Question: Database / Trigger Diagram

I am working within an Oracle spatial database and I was wondering if someone could show me a SQL trigger to replace an entire row in table A every time a matching record is updated in table B. So in other words when a record in table B is updated the same record via matching F_ID in table A is replaced with the new data from table B.
The reason for this odd system is due to permission levels via the ArcGIS collector application. We want the field crew to be able to edit all columns through the application--but not be able to create or move any assets. The other major reason is to preserve the integrity of our data model and put all other information in the related table. This particular set up would allow the crews to edit data in the related table without having edit rights to the main table (so they cannot move the location of assets) and then the trigger would update table A with the new data.
Table B is a related table and in reality has more columns than table A and table A is the spatial table with columns only related to the data model.
Forgive my bad trigger I am still learning to work with them and have a limit
understanding how to work with them. I know I have this all wrong and probably need an if statement about if table B F_ID == table A F_ID then replace etc.
Also table B is a many to one relationship with table A. The idea behind this is that table B will keep a record of all the previous assets because we have an asset management software with associated work orders based off another unique T_ID field. The F_ID represents the asset location ID and T_ID is the unique ID for the asset so the asset management software will be able to preserve a link to the old asset for records and analysis.
I would appreciate useful feedback/help and would like to avoid being told what I am attempting is terrible or breaking the norms of database management etc. Please help me and if not at least be nice and constructive. I really appreciate any help that could be offered.
'''
create or replace TRIGGER "REPLACE_RDATA" AFTER INSERT ON TABLE B
FOR EACH ROW
BEGIN
INSERT INTO TABLE A (F_ID,DBH,SPECIES,HEIGHT,FAMILY,NOTES)
VALUES (:new.DBH,:new.SPECIES,:new.HEIGHT,:new.FAMILY,:new.NOTES);
END;
'''
For example:
## Table A
'''
F_ID, DBH, Species, Height, Family, Notes, T_ID
1, 10.5, Acer rubrum, 25, Sapindaceae, Gifted by person xyz, 1
2, 28.2, Carya illinoinensis, 39, Juglandaceae, Next to building 2, 2
3, 26, Pinus virginiana, 52.5, Pinaceae, Planted by xyz for opening celebration, 3
'''
## Table B
'''
F_ID, DBH, Species, Height, Family, Notes, T_ID
1, 10.5, Acer negundo, 25, Sapindaceae, Gifted by person xyz: misidentified, 1
2, 31, Carya illinoinensis, 42, Juglandaceae, Next to building 2, 2
3, 26, Pinus virginiana, 52.5, Pinaceae, Planted by xyz for opening celebration, 3
2, 3, Carya ovata, 15, Juglandaceae, Replaced the pecan tree, 4
'''
## Updated Table A
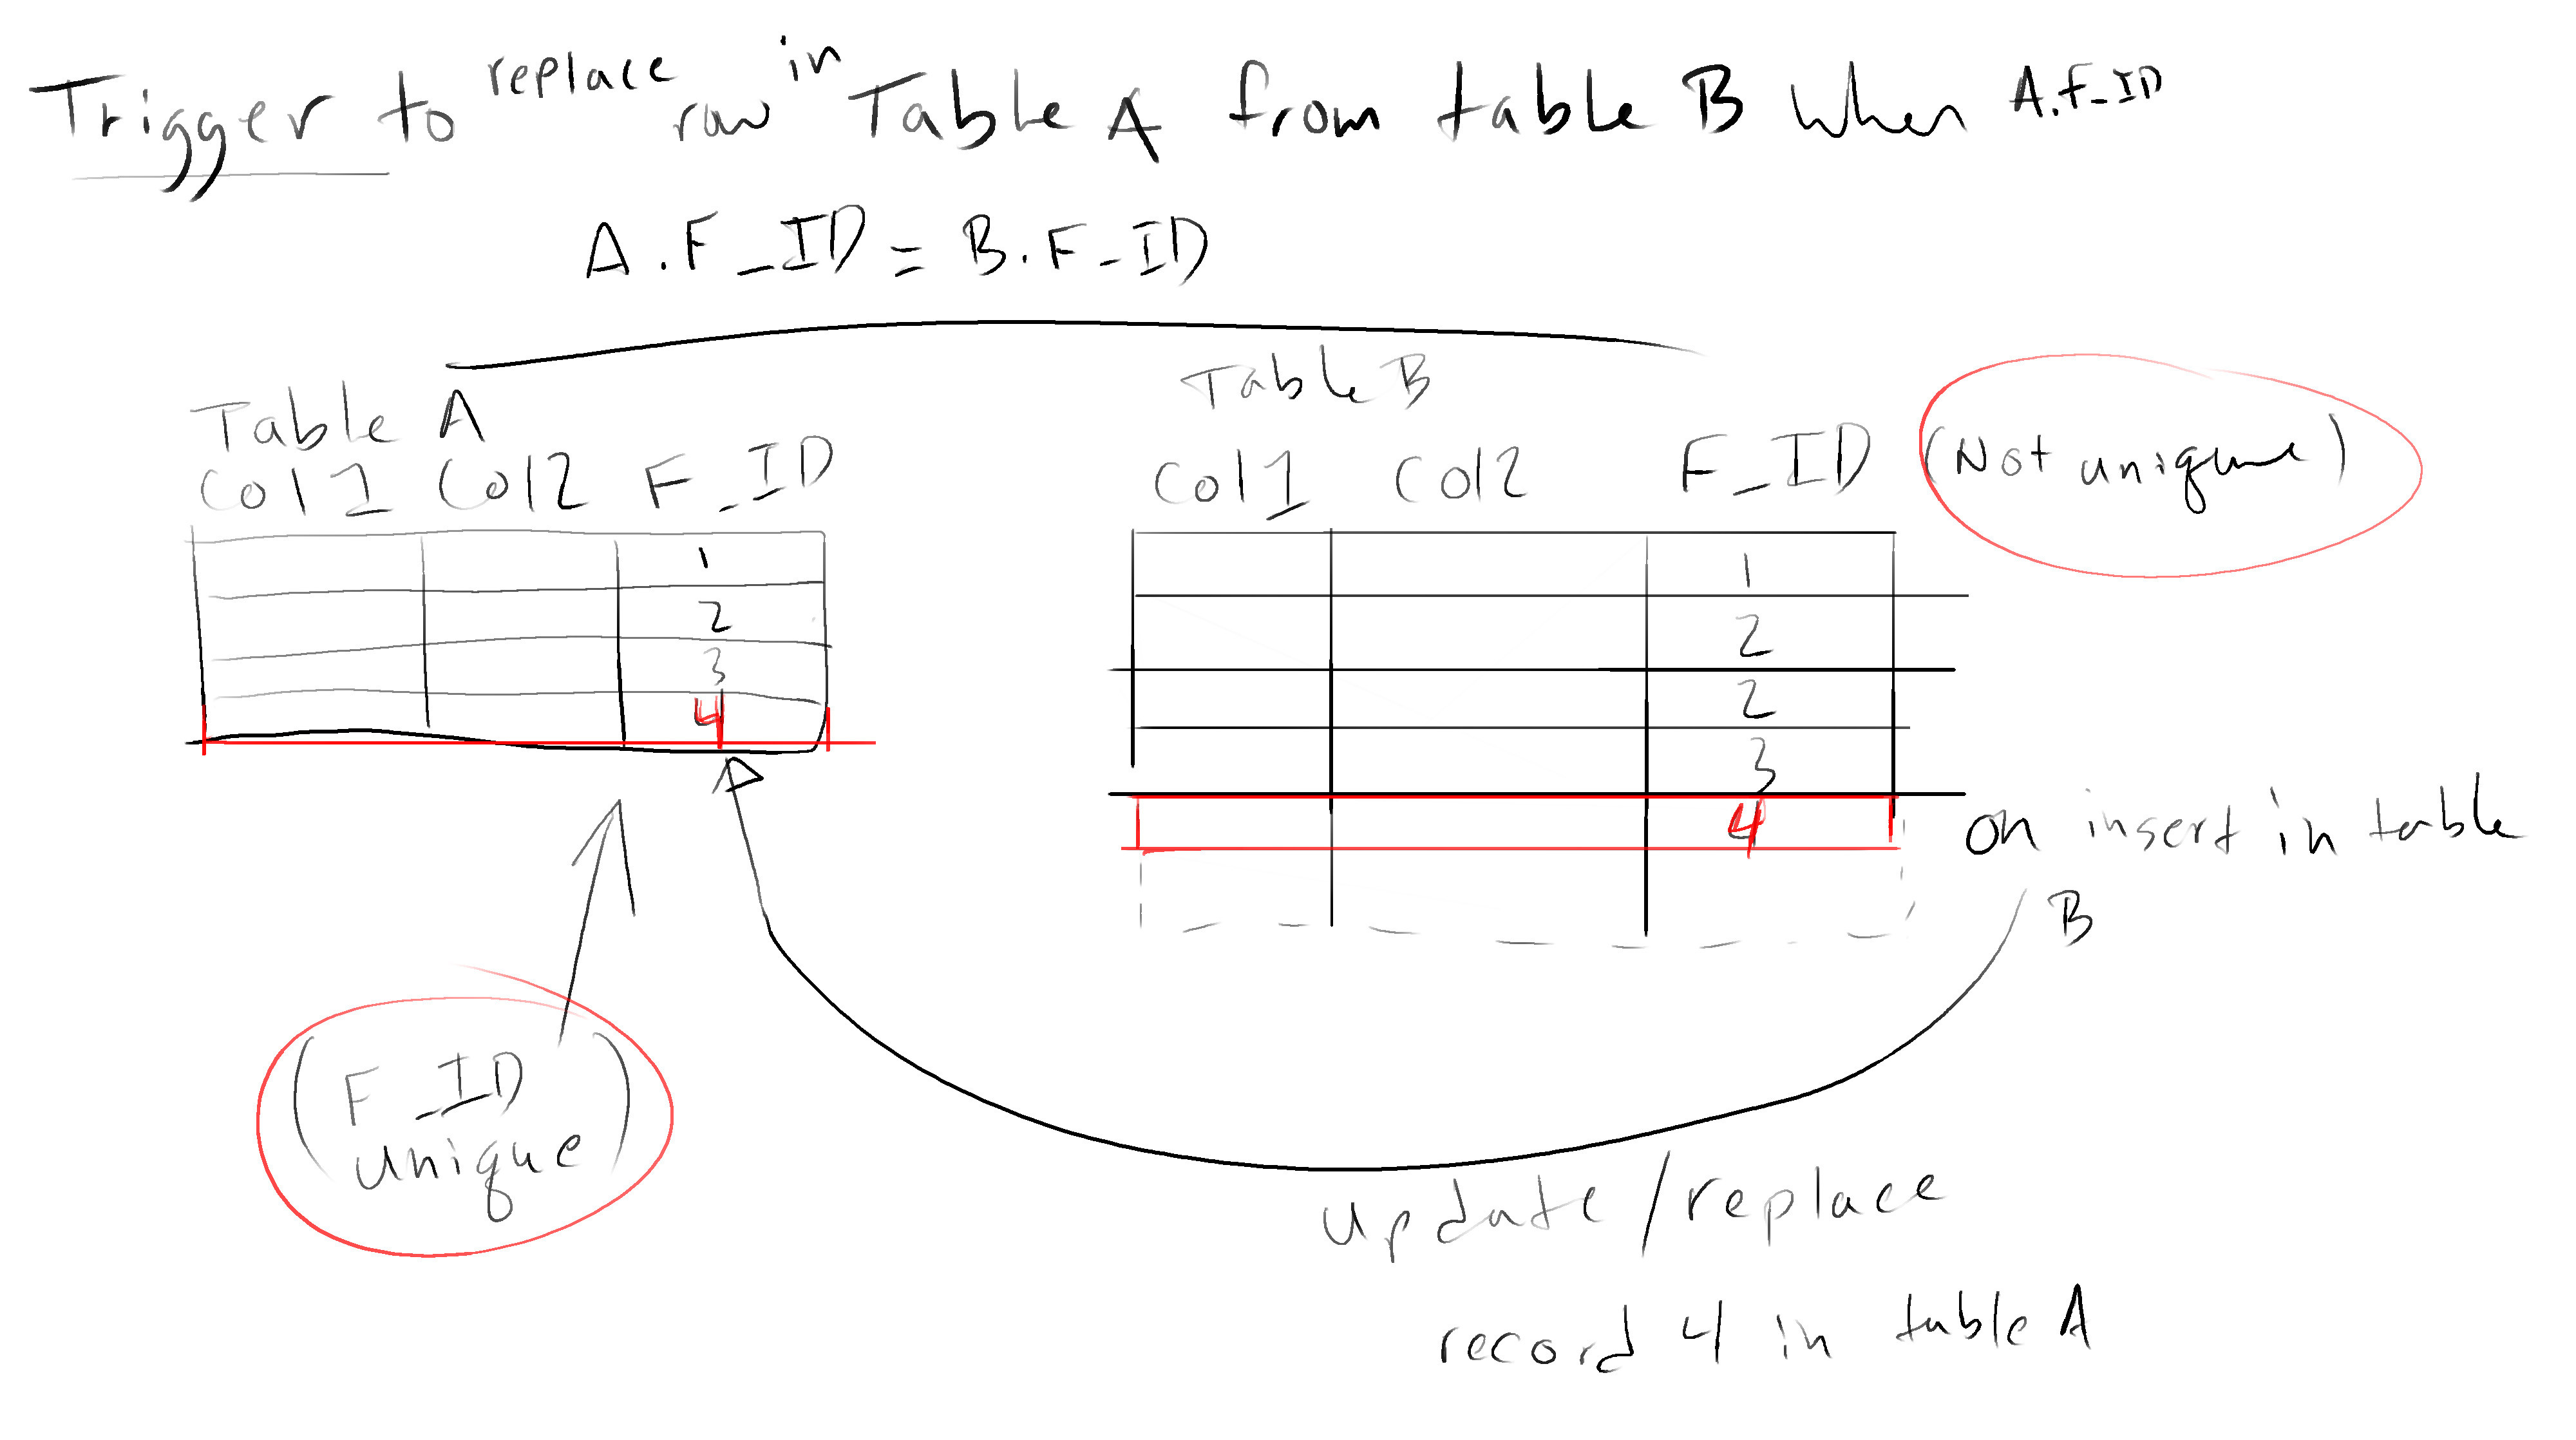
Answer: Assuming there is a row in table A for every row in table B.
Change the trigger so it also fires on update.
Insert into table_A when inserting, Update table_a when updating.
'''
create or replace TRIGGER "REPLACE_RDATA" AFTER INSERT OR UPDATE ON TABLE B
FOR EACH ROW
BEGIN
IF INSERTING THEN
INSERT INTO TABLE A (F_ID,DBH,SPECIES,HEIGHT,FAMILY,NOTES)
VALUES (:new.DBH,:new.SPECIES,:new.HEIGHT,:new.FAMILY,:new.NOTES);
ELSE
UPDATE TABLE_A
set DBH = :new.DBH
... -- rest of the columns
where F_ID = :new.F_ID;
END IF;
END;
'''